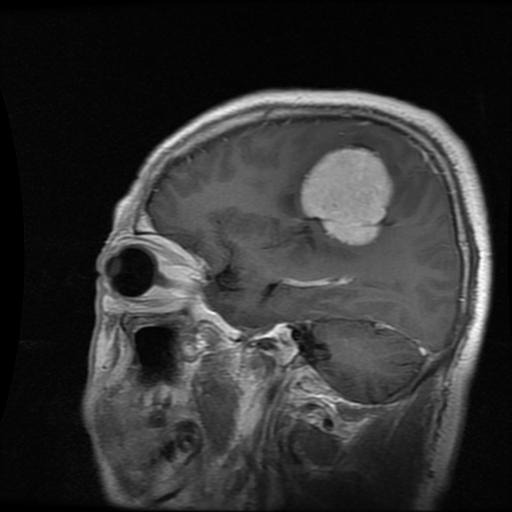
Label: meningioma